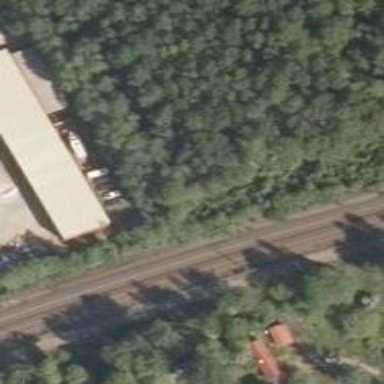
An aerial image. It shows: Railway track with continuous electrified contact line.